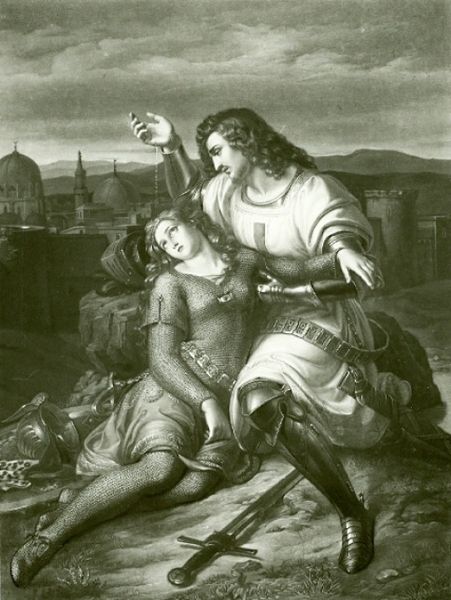
Titel: Tancred tauft Chlorinde
Künstler: Friedrich Oldermann
Standort: Karlsruhe
Institution: Staatliche Kunsthalle Karlsruhe
Schlagwörter: dunkel, felsen, flügel, gemälde, gewitter, hand, held, himmel, kampf, kämpfer, mann, schatten, wasser, weiß, wolken, landschaft, mädchen, sitzen, stadt, brust, frau, geste, grau, haar, hell, hintergrund, hut, hüte, kleid, kopfbedeckungen, licht, schwarz, zeichnung, gras, gürtel, wiese, rock, jung, mütze, mützen, arm, barock, gesicht, halten, mord, tod, tot, bildnis, hände, schauen, erde, häuser, hügel, kirche, boden, land, haare, sitzend, paar, hübsch, locken, brunnen, turm, kopfbedeckung, bein, liebe, umarmung, liegen, italien, zwei, schuhe, schwer, berge, fels, gebirge, kette, dächer, mauer, kuppel, romantik, krieg, schlacht, weib, weiblich, liegend, scheide, grass, kirchen, oben, regen, stadtansicht, unten, pärchen, blut, burg, kreuz, kuppeln, moschee, orient, türme, dom, selbstmord, jungfrau, schwarz-weiß, radierung, stich, lockig, schwert, ketten, waffe, schiller, helm, stiefel, ritter, rüstung, rom, liebespaar, leben, sterben, verliebt, leiden, dramatisch, dolch, mittelalter, segen, segnen, segnung, florenz, historismus, stadtmauer, johanna, kreuzzug, orleans, visier, tempel, taufe, maria, verletzung, israel, jerusalem, flügelhelm, sexy, rettung, sterbeszene, ölung, beinschiene, kriegerin, firenze, minarett, kuppeö, retter, burgmauer, taufen, helfer, zauber, geand, templer, gewandt, kreuzritter, kettenhemd, flaum, gelockt, schert, mosche, junge dame, scgwarz, lucretia, tempelritter, ritterin, jersualem, jean d'arc, jeanne dárc, träufeln, kreuzritte jerusalem, ritteri, junkfrau, werbung schwert, israel jer